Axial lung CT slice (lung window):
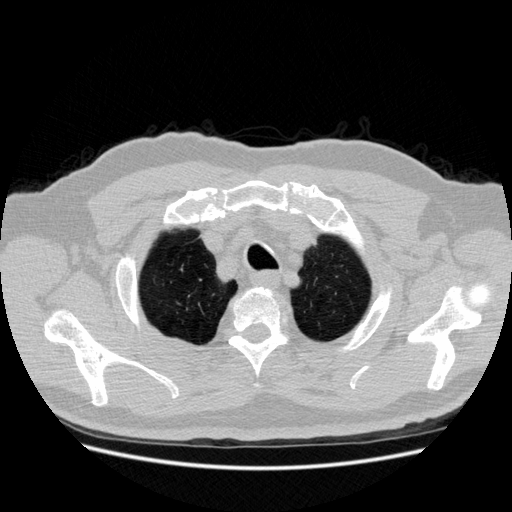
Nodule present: no